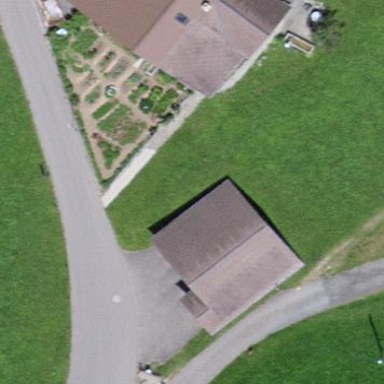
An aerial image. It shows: Garage building.